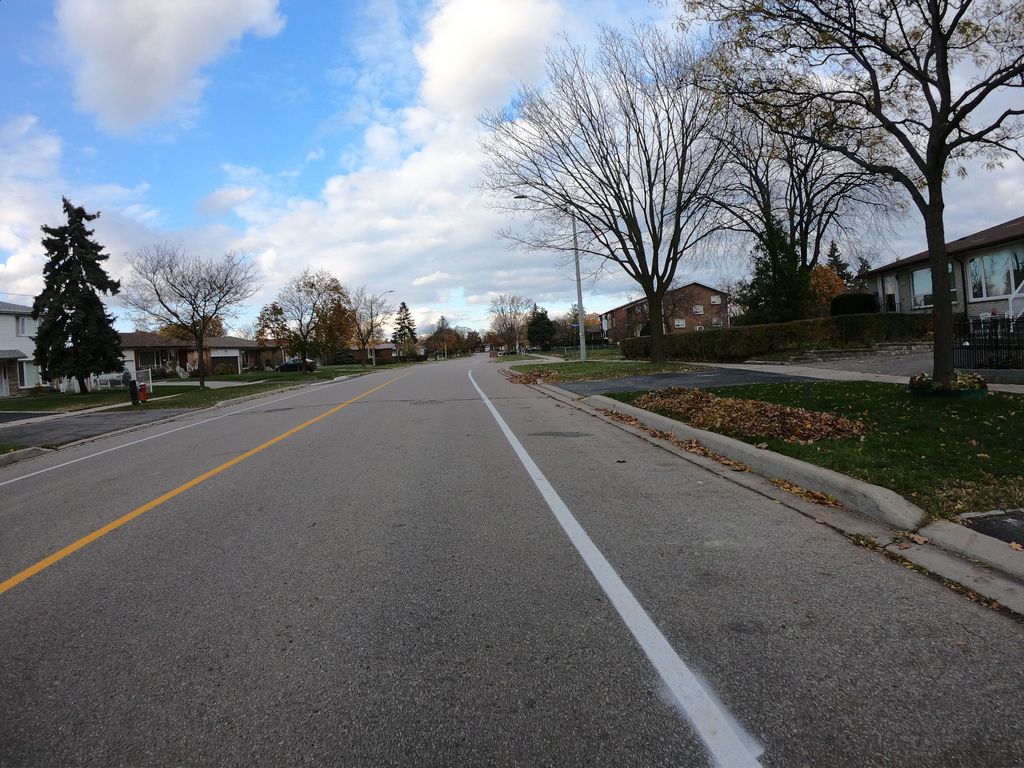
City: toronto